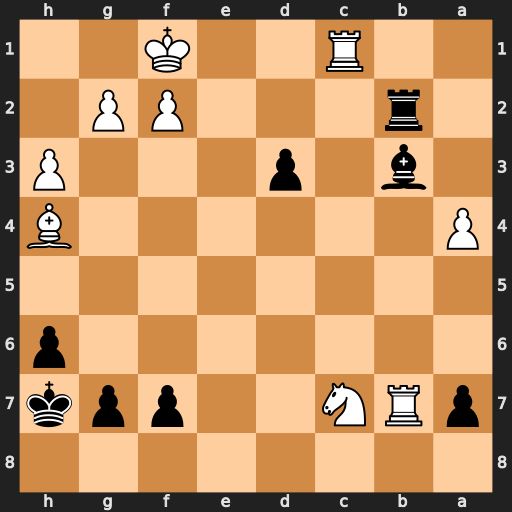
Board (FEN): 8/pRN2ppk/7p/8/P6B/1b1p3P/1r3PP1/2R2K2
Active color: b
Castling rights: -
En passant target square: -
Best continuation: d2 Ra1 Bc4+ Kg1 Rxb7